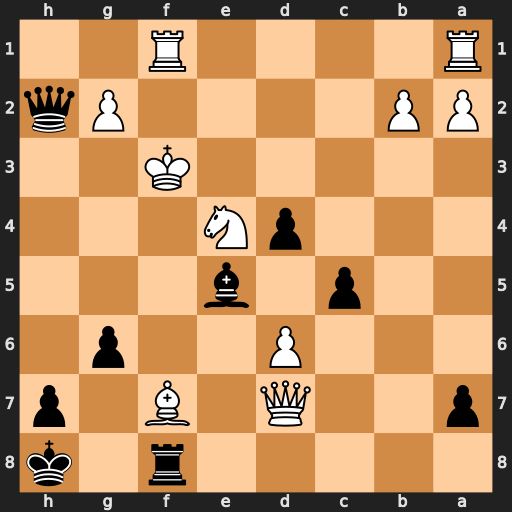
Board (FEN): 5r1k/p2Q1B1p/3P2p1/2p1b3/3pN3/5K2/PP4Pq/R4R2
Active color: b
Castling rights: -
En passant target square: -
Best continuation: Qf4+ Ke2 Qxe4+ Kd2 Qe3+